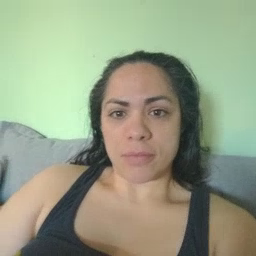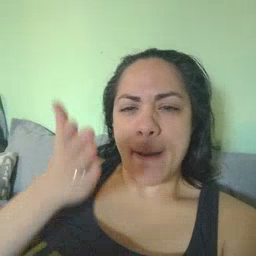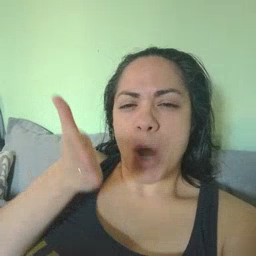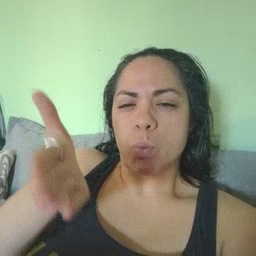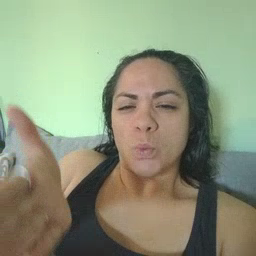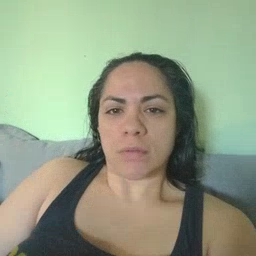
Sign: boat